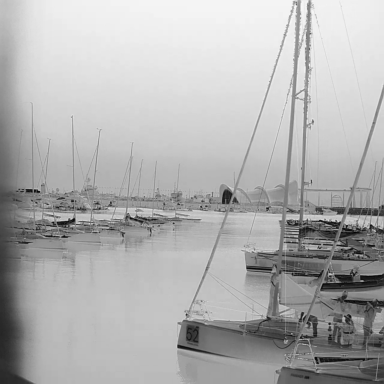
There are 11 sailboats in the infrared image.